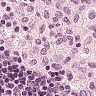
Metastatic tissue present: no